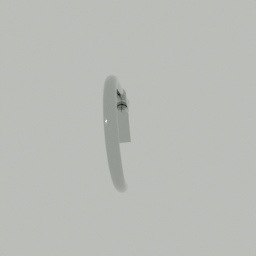
Label: appliances